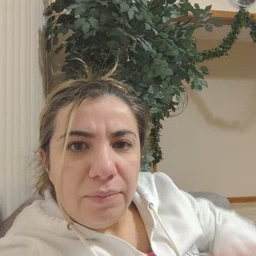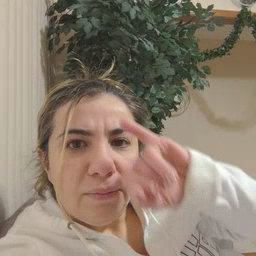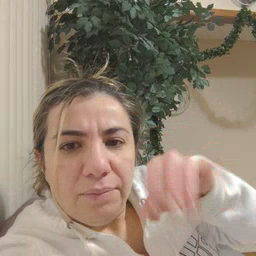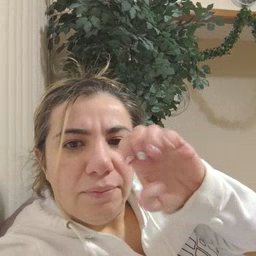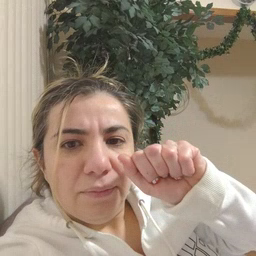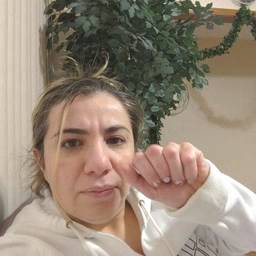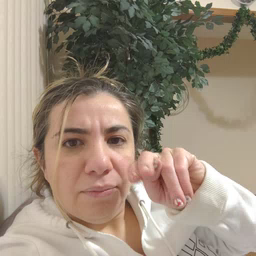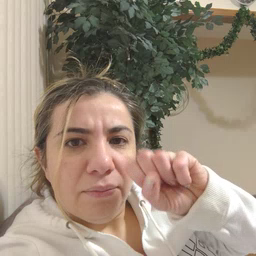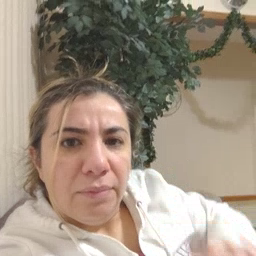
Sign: jeans